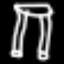
Label: pants